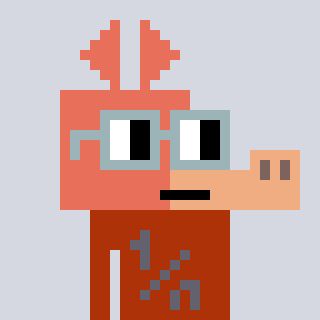
a pixel art character with square dark gray glasses, a aardvark-shaped head and a hotbrown-colored body on a cool background